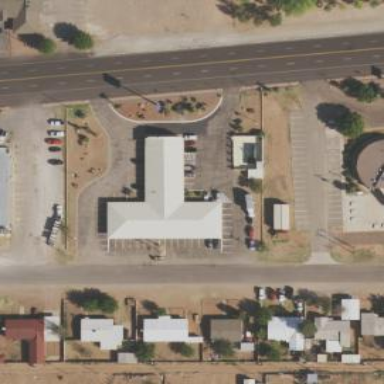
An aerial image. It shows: Building that is motel.